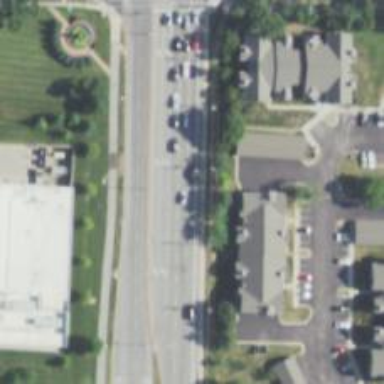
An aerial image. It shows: Road with dash markings.